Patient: sex F, age 66
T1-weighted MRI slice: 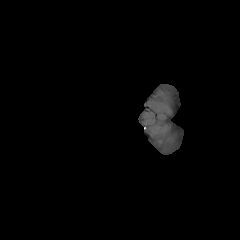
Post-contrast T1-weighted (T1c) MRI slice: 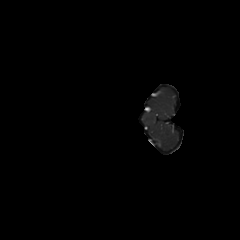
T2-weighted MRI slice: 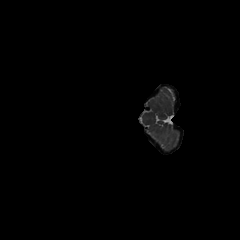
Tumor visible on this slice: no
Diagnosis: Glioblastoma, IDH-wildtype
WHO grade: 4